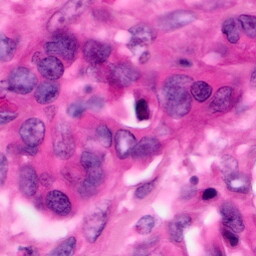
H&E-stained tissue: Pancreatic